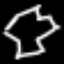
Label: octagon